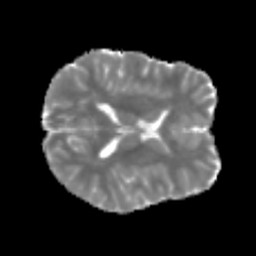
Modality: MD
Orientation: axial
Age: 24
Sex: female
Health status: healthy
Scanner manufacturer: siemens
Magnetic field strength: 3 T
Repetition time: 3.6 s
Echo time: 0.092 s